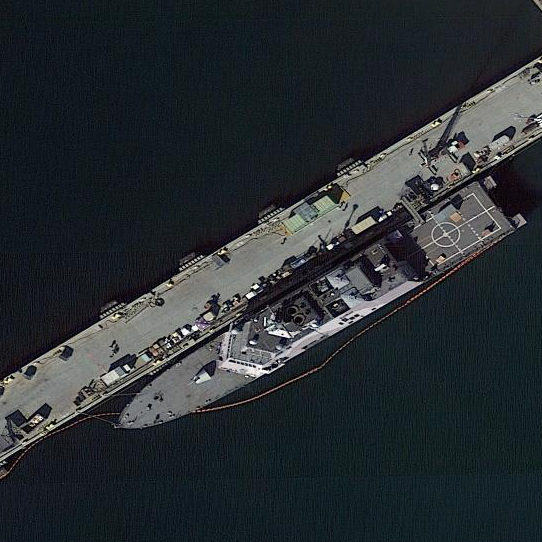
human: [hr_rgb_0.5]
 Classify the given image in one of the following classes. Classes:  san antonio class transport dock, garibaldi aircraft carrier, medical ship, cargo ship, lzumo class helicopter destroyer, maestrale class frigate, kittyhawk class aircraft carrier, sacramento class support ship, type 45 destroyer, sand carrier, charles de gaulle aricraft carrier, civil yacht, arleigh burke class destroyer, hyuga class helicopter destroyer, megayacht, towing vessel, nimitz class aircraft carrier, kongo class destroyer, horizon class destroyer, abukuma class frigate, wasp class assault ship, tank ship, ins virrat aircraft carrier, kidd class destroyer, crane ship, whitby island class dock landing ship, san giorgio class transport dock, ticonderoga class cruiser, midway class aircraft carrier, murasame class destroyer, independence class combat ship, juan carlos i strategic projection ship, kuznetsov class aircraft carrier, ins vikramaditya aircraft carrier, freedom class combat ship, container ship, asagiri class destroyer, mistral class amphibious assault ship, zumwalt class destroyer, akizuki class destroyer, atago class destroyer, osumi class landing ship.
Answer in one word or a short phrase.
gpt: Freedom class combat ship